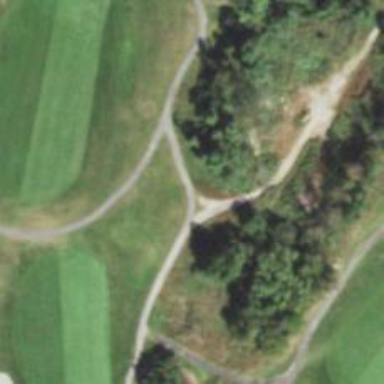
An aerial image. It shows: Pathway for golfing.